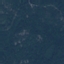
Land use / land cover: Forest